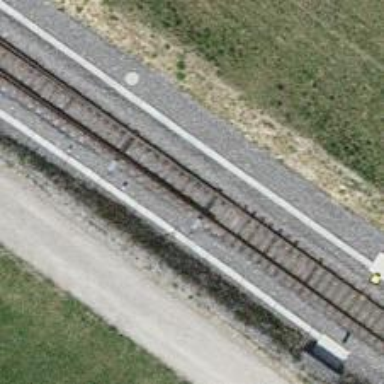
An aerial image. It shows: Railway switch.